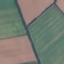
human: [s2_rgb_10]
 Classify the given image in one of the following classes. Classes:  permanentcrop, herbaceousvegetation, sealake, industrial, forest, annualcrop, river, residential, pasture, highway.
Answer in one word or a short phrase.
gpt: AnnualCrop